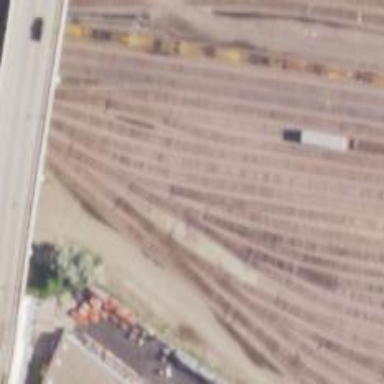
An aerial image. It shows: Railway yard.